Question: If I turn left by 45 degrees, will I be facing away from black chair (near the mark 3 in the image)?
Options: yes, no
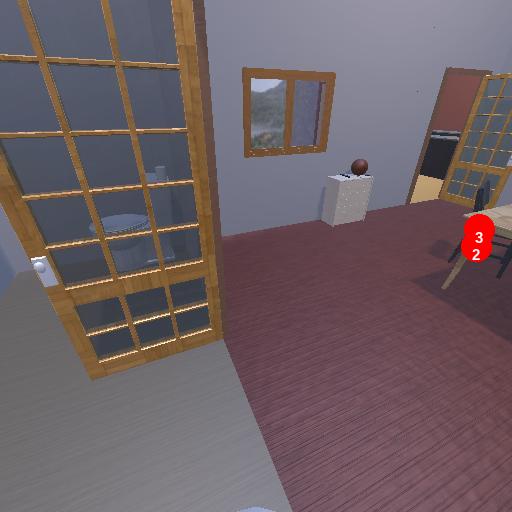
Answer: yes